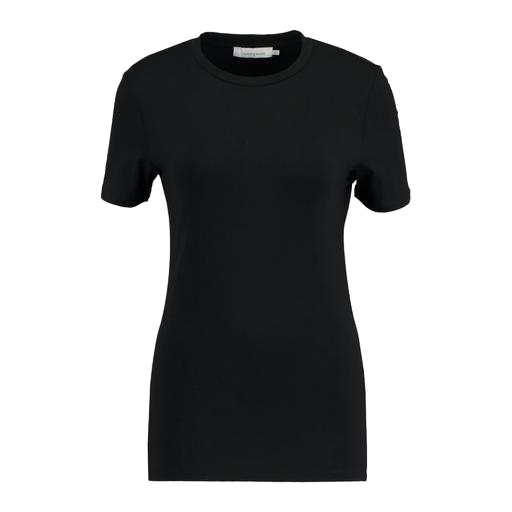
slim fitted black t-shirt, black fitted t shirt, black fitted t-shirt, white background